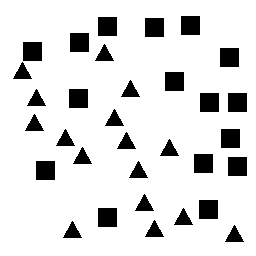
Squares: 16
Triangles: 16
Stars: 0
Total shapes: 32